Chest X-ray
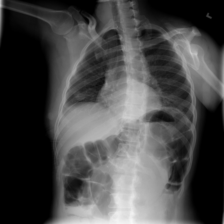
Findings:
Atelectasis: negative
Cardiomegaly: negative
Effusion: negative
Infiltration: negative
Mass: negative
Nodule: positive
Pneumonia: negative
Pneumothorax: negative
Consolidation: negative
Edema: negative
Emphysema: negative
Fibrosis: negative
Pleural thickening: negative
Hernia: negative